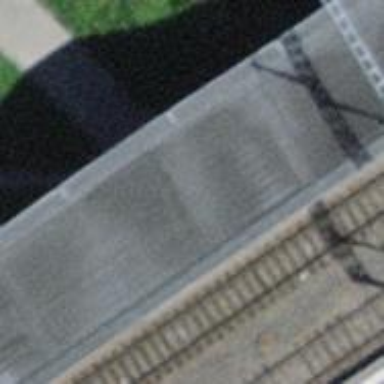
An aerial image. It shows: Steps with asphalt surface.